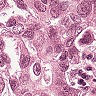
Metastatic tissue present: yes